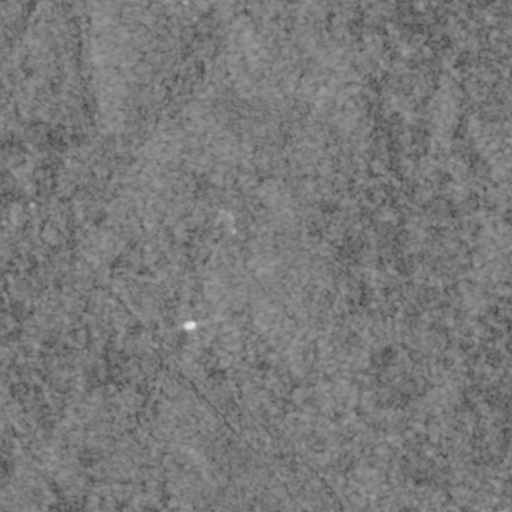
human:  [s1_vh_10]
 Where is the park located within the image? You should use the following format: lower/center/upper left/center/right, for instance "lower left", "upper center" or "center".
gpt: The park is located in the lower right of the image.
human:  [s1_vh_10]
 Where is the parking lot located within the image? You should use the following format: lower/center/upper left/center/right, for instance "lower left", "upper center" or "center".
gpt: The parking lot is located in the upper left of the image.
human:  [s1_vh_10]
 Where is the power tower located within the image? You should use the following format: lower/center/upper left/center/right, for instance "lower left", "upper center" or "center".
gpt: The power tower is located in the lower center of the image.
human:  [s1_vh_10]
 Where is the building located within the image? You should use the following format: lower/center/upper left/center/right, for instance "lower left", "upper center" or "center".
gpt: There is no building in the image.

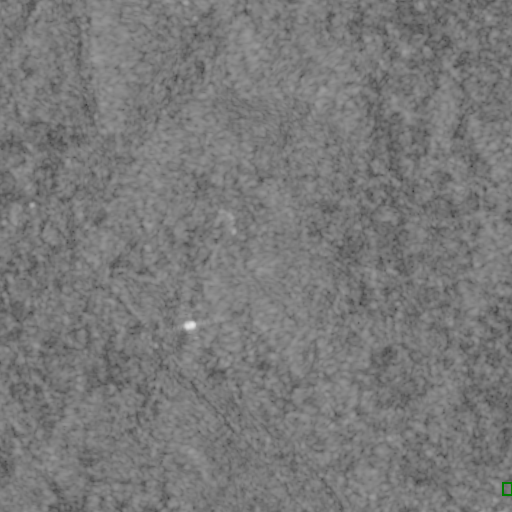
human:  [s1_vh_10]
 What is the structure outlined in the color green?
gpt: The structure outlined in green is a park.
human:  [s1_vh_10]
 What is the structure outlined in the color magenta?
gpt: There is no magenta outline.